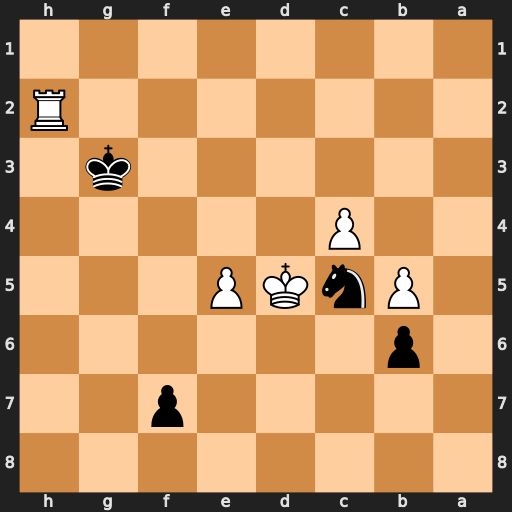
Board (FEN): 8/5p2/1p6/1PnKP3/2P5/6k1/7R/8
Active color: b
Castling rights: -
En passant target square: -
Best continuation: Kxh2 Kc6 Na4 c5 bxc5